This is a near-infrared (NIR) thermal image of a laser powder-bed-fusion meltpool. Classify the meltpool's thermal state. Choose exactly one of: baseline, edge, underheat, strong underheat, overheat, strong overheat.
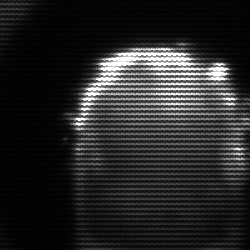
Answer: baseline